Question: Quite simple really. I'm curious what programmers and developers use to promote their mobile apps on said device on a web page.
I basically am trying to recreate something like this

<URL>
I doubt the guy/gal actually just starts the app on the mobile device and takes a pic of it.
Is this just photoshop?
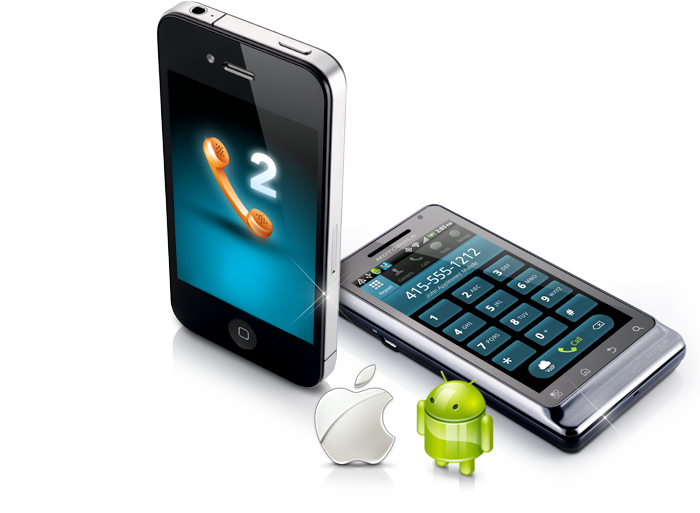
Answer: It's just Photoshop, layers of images, some "clever" blending and transparency and a little too much time on their hands.